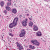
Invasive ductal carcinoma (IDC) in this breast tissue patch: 0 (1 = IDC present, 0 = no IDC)